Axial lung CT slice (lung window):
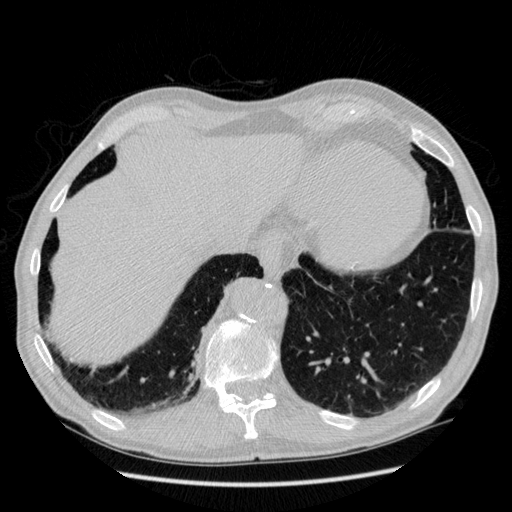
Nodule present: no